Aerial crown-view tile of a tropical tree (Barro Colorado Island, Panama), acquired 20250818:
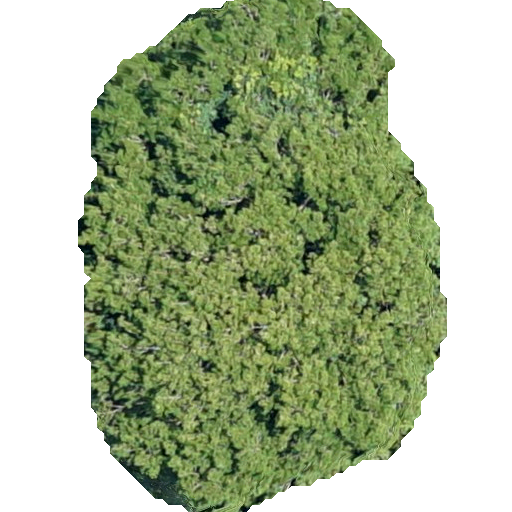
Species: Jupunba macradenia
GBIF accepted scientific name: Jupunba macradenia
Crown area: 214.524 m²